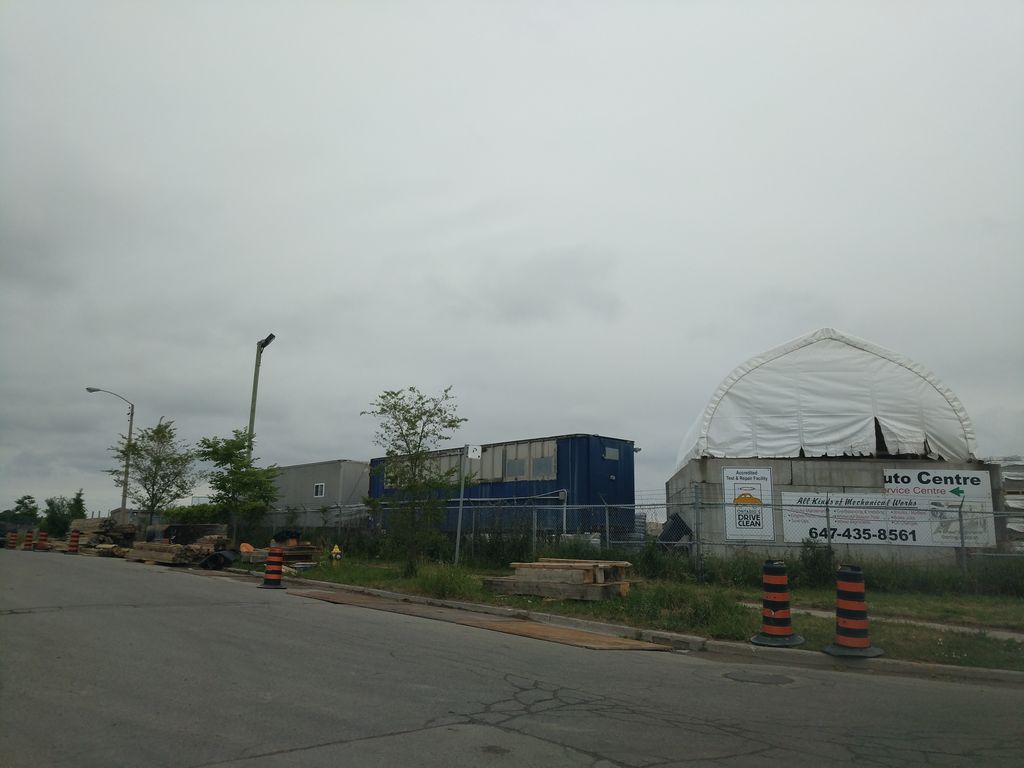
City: toronto